Question: Essentially, what I'm trying to do is to load/draw a map from a Tiled map using Nick Gravelyn's TiledLib. The map is saved in Tiled's XML format. However, when I try loading the map with the line
'''
TiledLib.Map map = Content.Load<TiledLib.Map>("Maps/Map1");
'''
it throws an 'ArgumentException'. The whole thing renders like this in Tiled itself:

The map's XML source looks like <URL>.
It worked at first (with a pretty simple map using only one tileset) but when I edited it to include a bit more stuff then it suddenly started doing this. Could it be related to my usage of tile objects?
EDIT: I have been able to work out that using tile objects was not the culprit; <URL> still creates the same error.
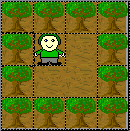
Answer: you get an exception because you didn't name the objects in the map, this will cause ArgumentException in TiledLib. So, to solve this issue you need to go back to Tiled program, (re)edit this map, and select every object in the map and give it a name (not property but name) then export the map again and (re)import it into the game content. This should fix the problem.
BTW: I recommend using regular layer for collide check not object layer.
Like this: Make small png file with a transparent red rectangle tile in it in the same map tile dimensions, add new layer to the map, name it CollideLayer, and in this CollideLayer put that red rectangle tile where you want to be a collide, and then in the game code you can check to see if the CollideLayer cell is empty or not. I find this is simpler.